Question: I am using bootstrap3 in my HTML/css template;
Here is how my page looks like:
I want the star to appear inline with the headline (that is right next to the text).
The star is button, upon clicking a form is submitted.
Here is my html code so far to get this:
'''
<div class="col-6 col-sm-6 col-lg-4">
<h3>2004 Toyota Prius $7000
<form action="/post/unbookmark/" method="POST">
<input type='hidden' name='csrfmiddlewaretoken' value='ME7CDsBM2mPw2uWSyV28rgQMbE5bEDG2' />
<input type="hidden" name="bookmark_id" value="1839" />
<button type="submit" class="bookmark" id="1839" ><span class= "glyphicon glyphicon-star"> </span> </button>
</form>
</h3>
<p><small>hello, i&#39;m selling 2004 toyota prius with 120k miles. with clear title 44-50 mpg really good on gas ! keyless ... </small></p>
<p>
<a class="btn btn-default" href="/search/1839/detail/" role="button">View details &raquo;</a>
</p>
'''
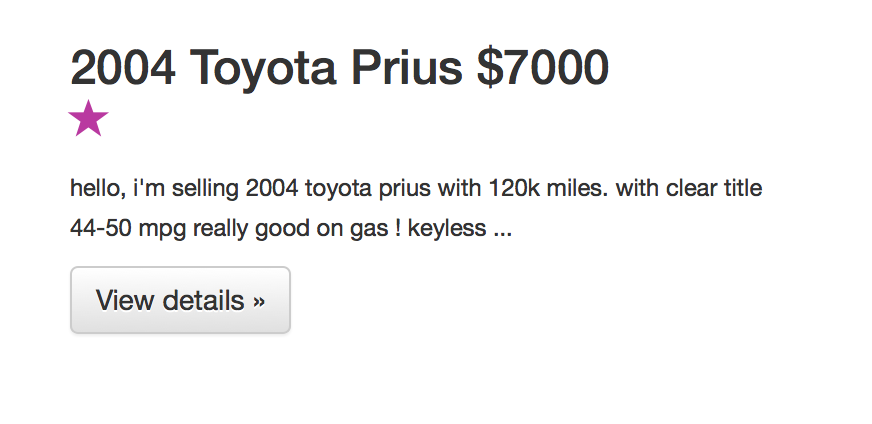
Answer: This works for me using Bootstrap 3. If this doesn't work for you, check your 'bookmark' class
'''
<div class="col-6 col-sm-6 col-lg-4">
<form action="/post/unbookmark/" method="POST">
<h3>2004 Toyota Prius $7000 <button type="submit" class="bookmark" id="1839"><span class="glyphicon glyphicon-star"></span></button></h3>
<input type='hidden' name='csrfmiddlewaretoken' value='ME7CDsBM2mPw2uWSyV28rgQMbE5bEDG2' />
<input type="hidden" name="bookmark_id" value="1839" />
</form>
<p><small>hello, i&#39;m selling 2004 toyota prius with 120k miles. with clear title 44-50 mpg really good on gas ! keyless ... </small></p>
<p><a class="btn btn-default" href="/search/1839/detail/" role="button">View details &raquo;</a></p>
</p>
'''